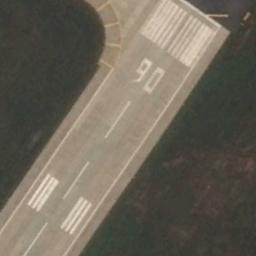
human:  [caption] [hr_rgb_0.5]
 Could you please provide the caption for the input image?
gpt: The runway has a threshold marking and two touchdown zone markings and the designation marking is 06 .

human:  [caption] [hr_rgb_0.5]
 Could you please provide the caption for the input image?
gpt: The grass is beside the runway .

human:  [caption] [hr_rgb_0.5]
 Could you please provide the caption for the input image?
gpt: Next to the runway is a green lawn with white '06' and short-line signs on the runway .

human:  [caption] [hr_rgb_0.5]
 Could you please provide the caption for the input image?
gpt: The runway is on the grass .

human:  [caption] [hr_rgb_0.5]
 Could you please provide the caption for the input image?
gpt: There are green meadows beside the runway with white marks .